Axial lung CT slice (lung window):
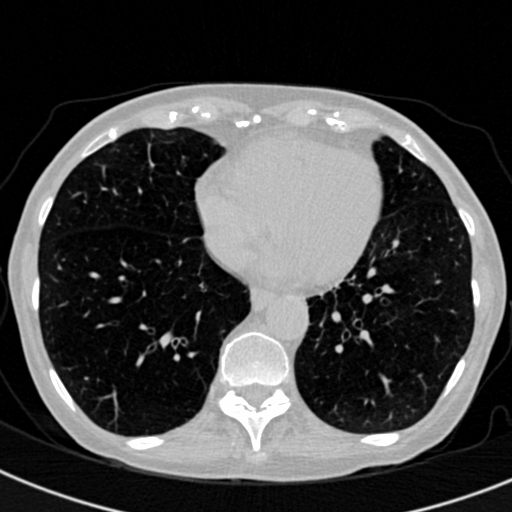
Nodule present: no